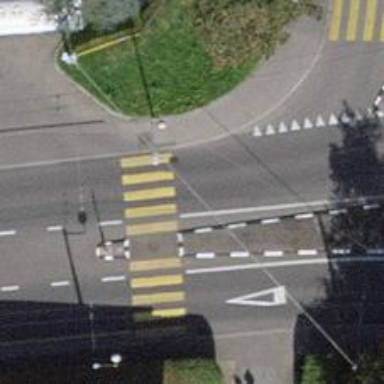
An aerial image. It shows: Tertiary road with trolley wires for electric trolleys.